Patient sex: M
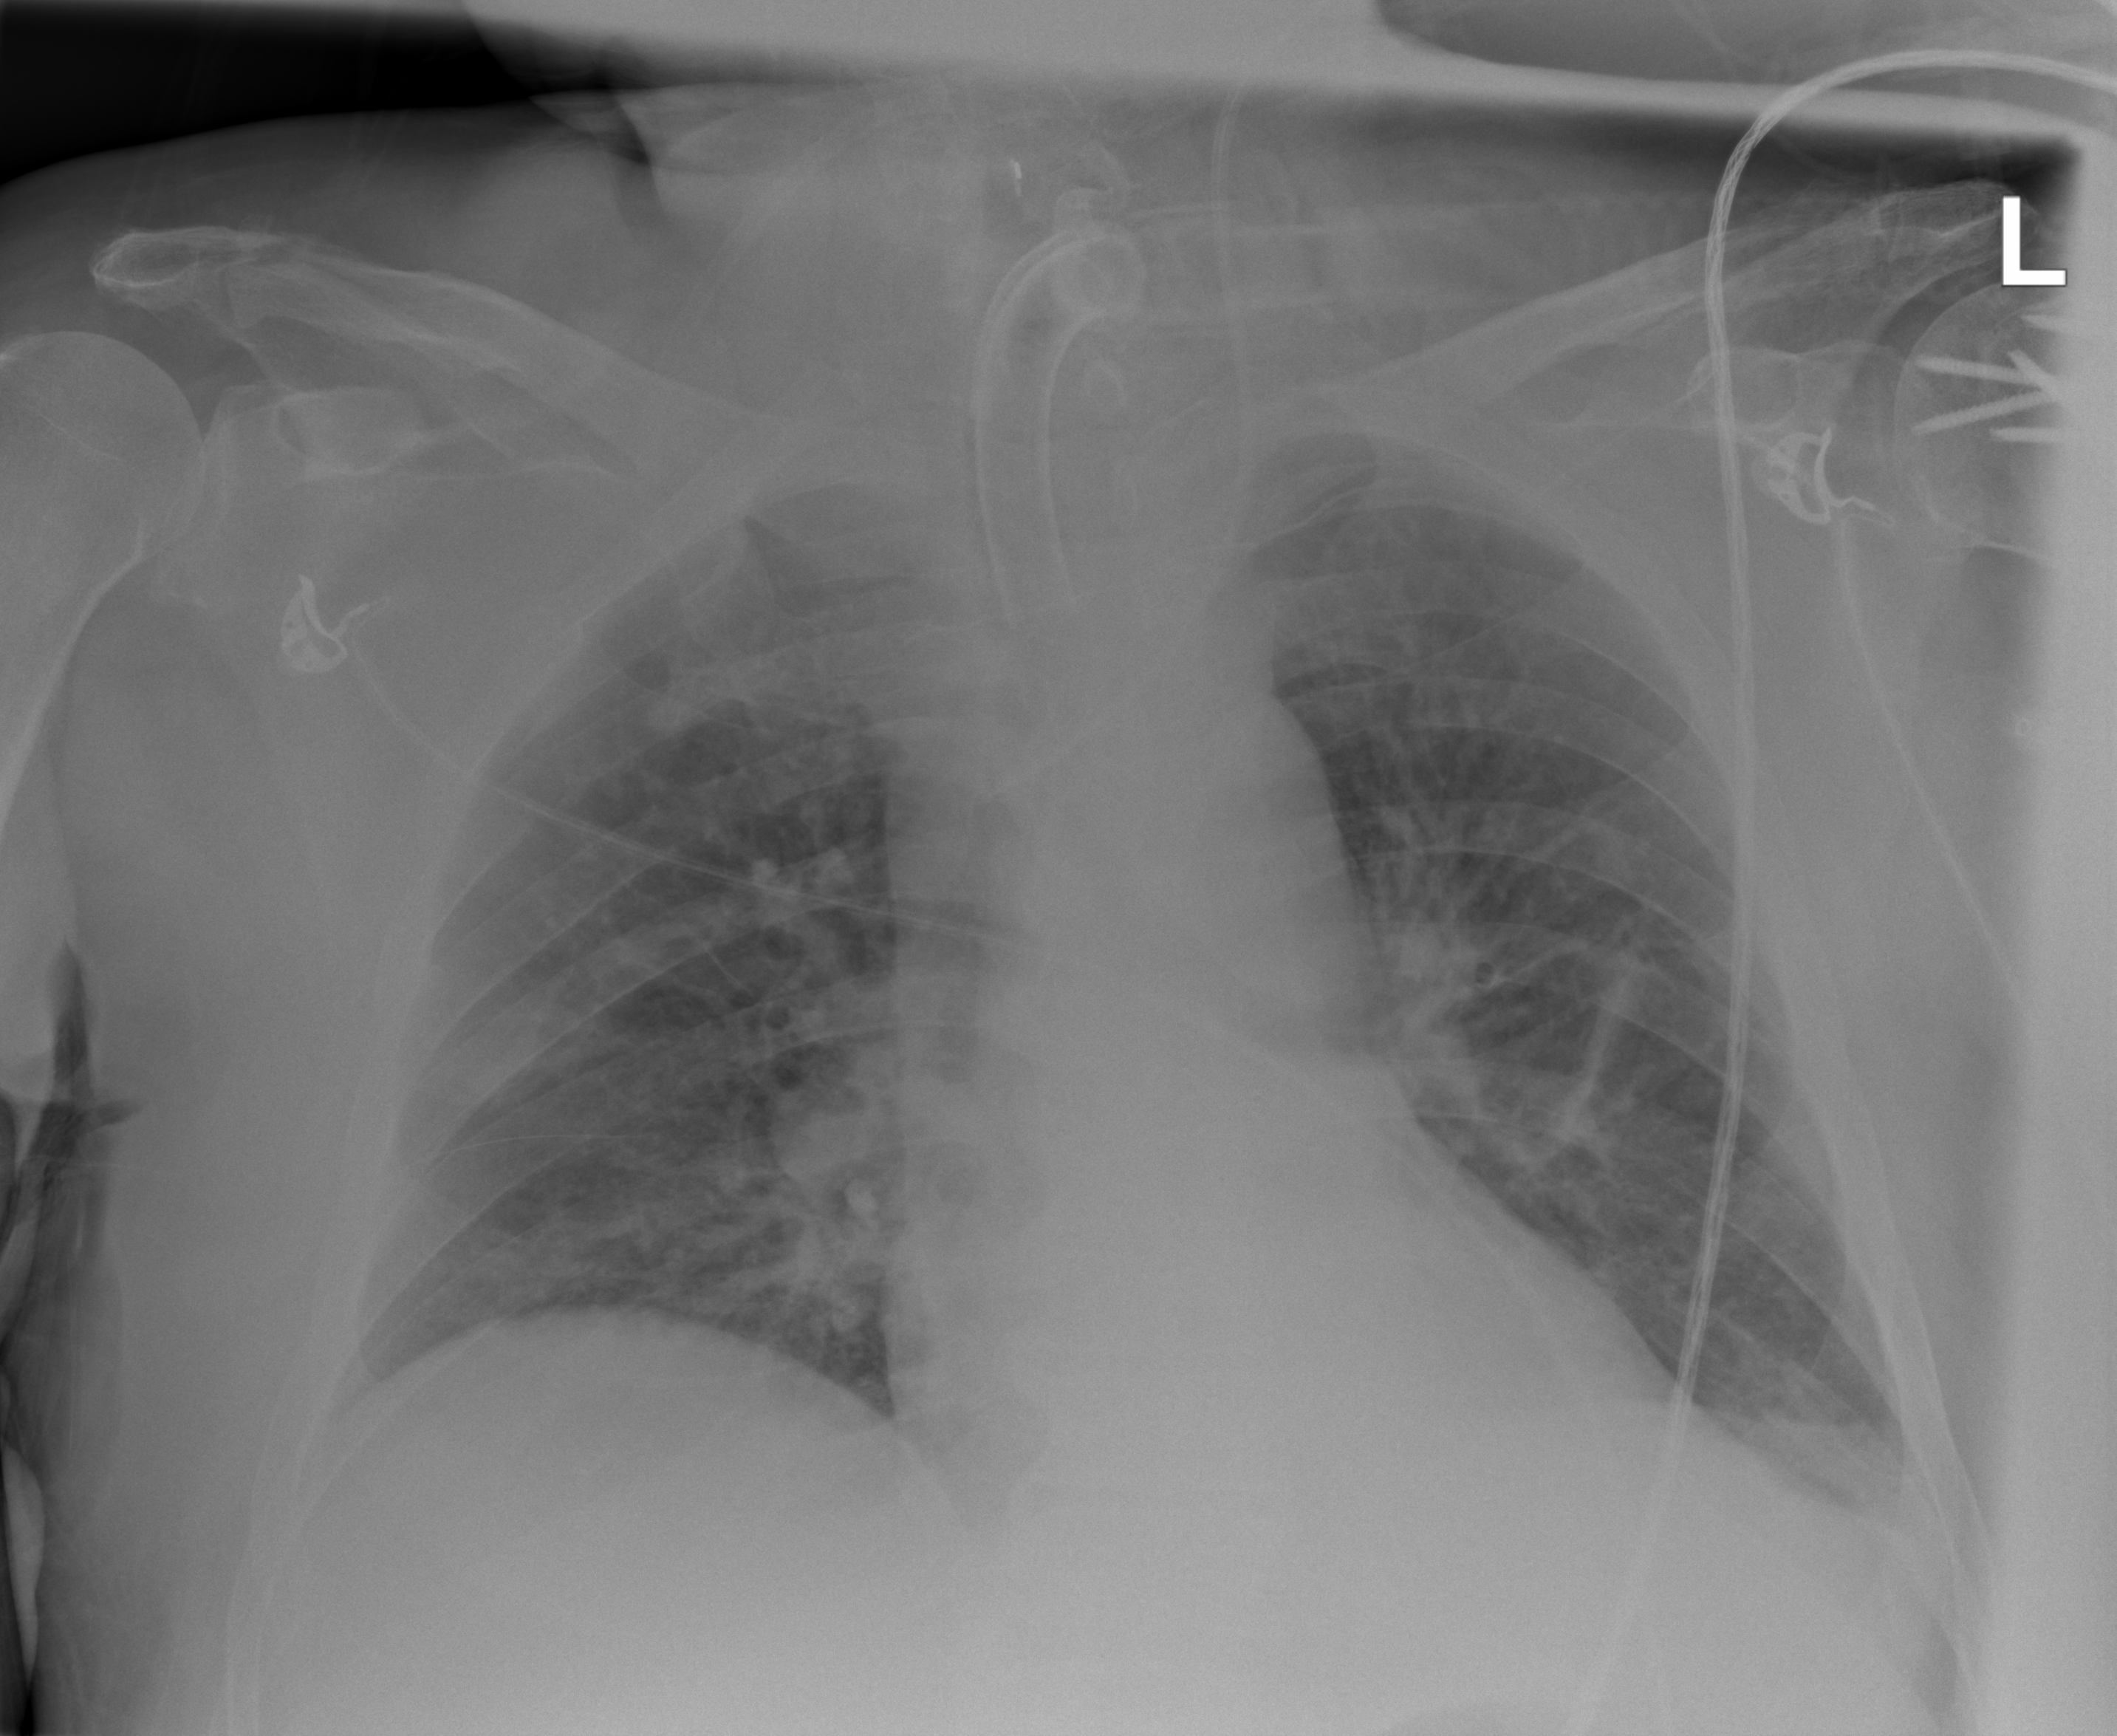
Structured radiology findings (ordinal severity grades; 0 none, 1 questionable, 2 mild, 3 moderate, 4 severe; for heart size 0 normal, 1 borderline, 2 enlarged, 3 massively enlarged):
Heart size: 0
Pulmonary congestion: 0
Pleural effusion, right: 1
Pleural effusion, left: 0
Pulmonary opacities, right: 2
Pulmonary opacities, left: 1
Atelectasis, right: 2
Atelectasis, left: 2